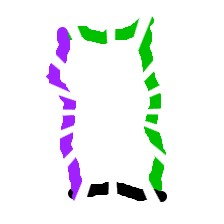
Shape: rectangle